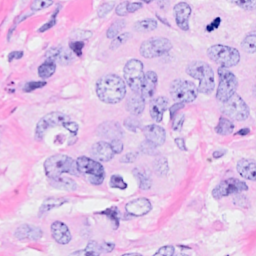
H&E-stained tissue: Breast